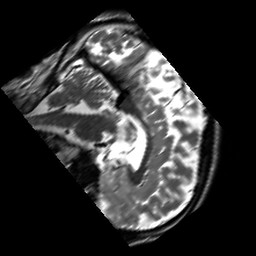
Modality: T2w
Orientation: sagittal
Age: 29
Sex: male
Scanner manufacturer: siemens
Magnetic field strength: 3 T
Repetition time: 7 s
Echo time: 0.09 s